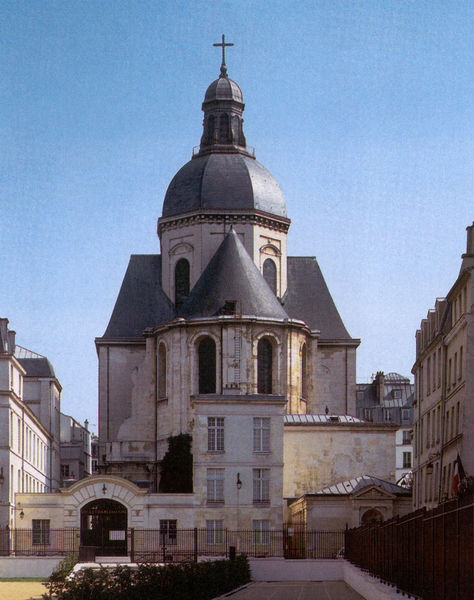
Titel: Saint-Paul-Saint-Louis
Künstler: Étienne Martellange
Standort: Paris
Institution: Saint-Paul-Saint-Louis
Schlagwörter: blau, dunkel, himmel, schatten, weiß, grün, stadt, blumen, bunt, fenster, frankreich, grau, hell, laterne, licht, mitte, paris, schwarz, strasse, tür, anlage, dach, gebäude, haus, park, zaun, architektur, barock, sockel, spitze, stein, häuser, strauch, büsche, gitter, kirche, sonne, sträucher, gold, klassizismus, gotik, kontrast, renaissance, turm, garten, himmelblau, farbig, schiff, bogen, fassade, fassaden, italien, wohnhäuser, fahne, flagge, dächer, giebel, mauer, farbe, hecke, tag, hof, platz, pilaster, französisch, rundbogen, kuppel, glänzend, tor, anbau, foto, fotografie, photographie, bögen, cour, eingang, innenhof, umgang, glaube, kirch, kreuz, religion, münchen, torbogen, dom, kegel, gauben, rückseite, hinten, friedhof, helm, kathedrale, langhaus, photo, fries, portal, farbfoto, obergaden, querhaus, jesus, mauern, schiefer, mittelalter, apsis, rundbögen, andacht, romanik, sonnenschein, chor, kapelle, konche, schtten, fotographie, ciel, fer, rundung, christentum, oktogon, oktogonal, christi, osten, schindeln, schindel, clocher, archivolte, bleu, pierre, regenrinnen, tympanon, häuserzeile, zentralbau, durchfahrt, romanisch, rundbogenfenster, segmentgiebel, zahnschnitt, fenstergiebel, segmentbögen, querschiff, chorabschluss, coupole, entrée, porte, bebauung, strassenflucht, absis, absiss, kirchenbau, kegeldach, hofkirche, eglise, pfarrhaus, evangelisch, katholisch, regenrohre, eisenzaun, baroque, bleideckung, fallrohre, klostergewölbe, marais, saint paul, sonnennschein, tanbour, veriung, fenêtres, croix, ogive, devanture, fer forgé, forgé, japelle